Question: I just had the craziest bug. In my 'onKeyDown' I destructred the 'preventDefault' out of 'e'. However when I would call 'preventDefault()' I would get:
> TypeError: this is undefined[Learn More]react-dom.js:13987:5
I am using React v15.4.1 and the line is highlighted in my screenshot below:

If I don't destructure and just use 'e.preventDefaut()' it works. Does anyone know why this is? Is this a bug in babel?
'''
const El = React.createClass({
displayName: 'El',
onKeyDown(e) {
let { key, preventDefault } = e;
preventDefault();
},
render() {
return React.createElement('input', { onKeyDown:this.onKeyDown });
}
});
'''
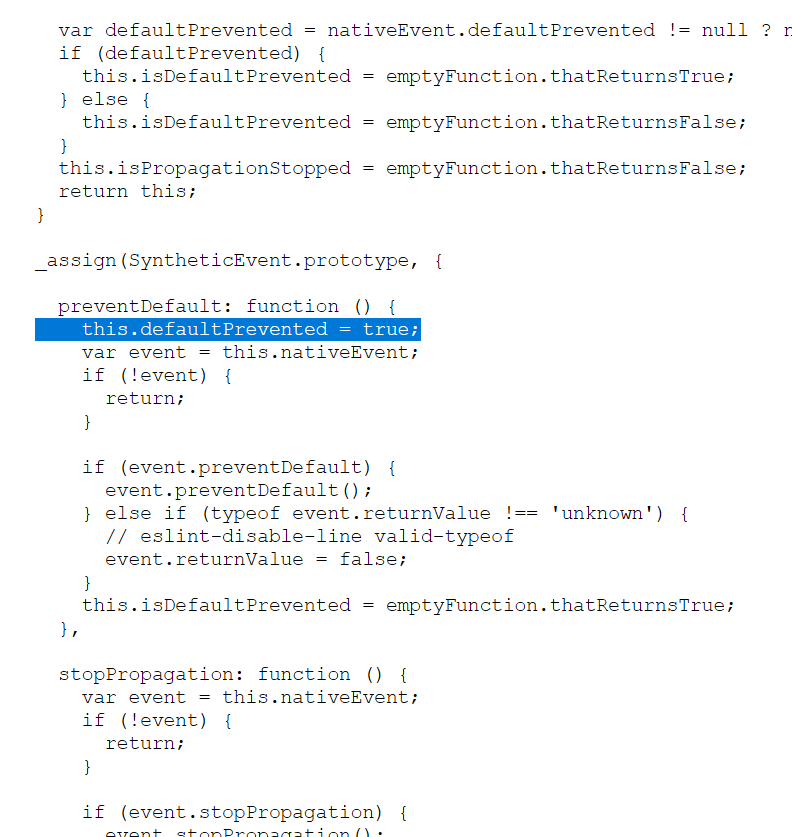
Answer: Implementation of 'preventDefault' method depends on other properties of event object, which are referred by 'this' (namely: 'this.defaultPrevented' property). When you destructure it from 'e', you detach this function from the base 'e' object, which means that you loose context 'this'. 'preventDefault' method requires to be properly called with correct 'e' object context. You can confirm this by calling it with 'event' context which you can do with 'Function.prototype.call':
'''
onKeyDown(e) {
let { key, preventDefault } = e;
preventDefault.call(e);
},
'''
I would not destructure 'preventDefault'.